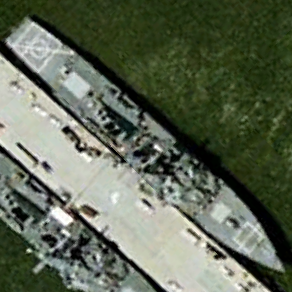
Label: destroyer